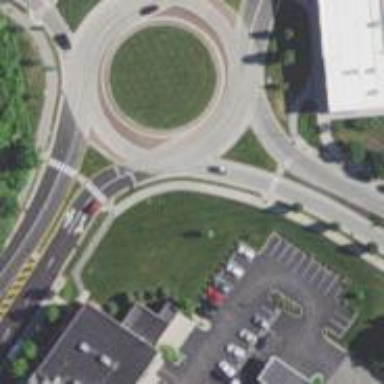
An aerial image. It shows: Secondary road with asphalt surface leading to roundabout.